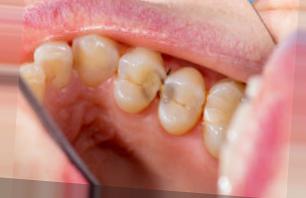
Condition: Caries